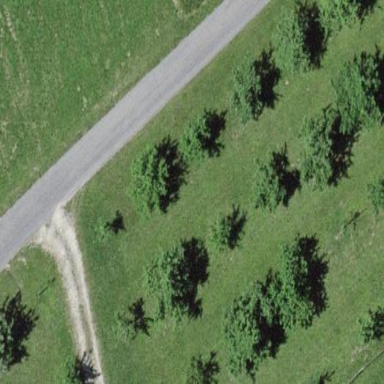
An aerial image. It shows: Orchard.